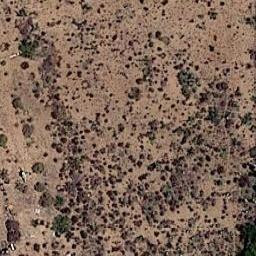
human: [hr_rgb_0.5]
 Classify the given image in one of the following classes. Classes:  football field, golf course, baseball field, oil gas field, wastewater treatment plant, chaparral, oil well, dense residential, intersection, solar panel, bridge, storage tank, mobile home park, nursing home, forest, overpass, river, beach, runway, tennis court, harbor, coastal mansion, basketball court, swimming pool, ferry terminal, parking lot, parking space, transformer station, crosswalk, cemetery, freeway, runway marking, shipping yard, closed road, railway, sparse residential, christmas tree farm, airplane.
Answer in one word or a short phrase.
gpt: chaparral